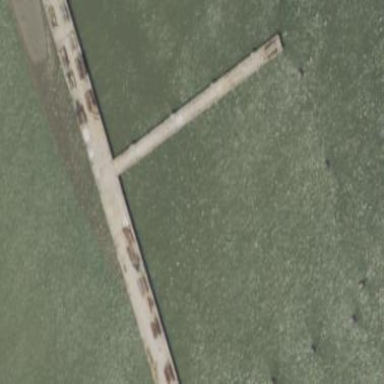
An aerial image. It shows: Man-made pier.